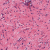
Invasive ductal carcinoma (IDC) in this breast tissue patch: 0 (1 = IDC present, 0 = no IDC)